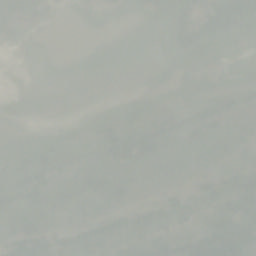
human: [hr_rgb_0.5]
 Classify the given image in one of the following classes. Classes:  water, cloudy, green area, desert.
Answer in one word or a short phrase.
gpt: cloudy